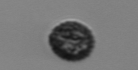
Label: Pseudochattonella_farcimen